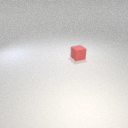
small red rubber cube